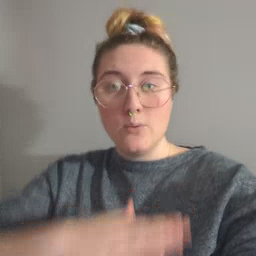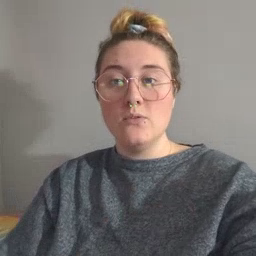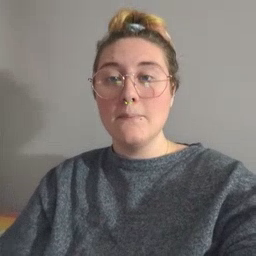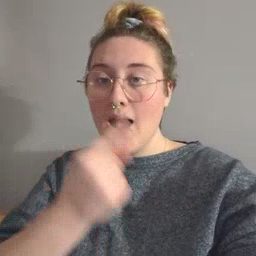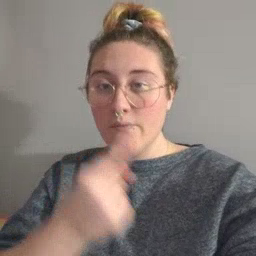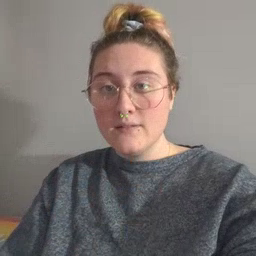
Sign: mouth